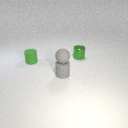
small gray rubber sphere above small gray rubber cylinder